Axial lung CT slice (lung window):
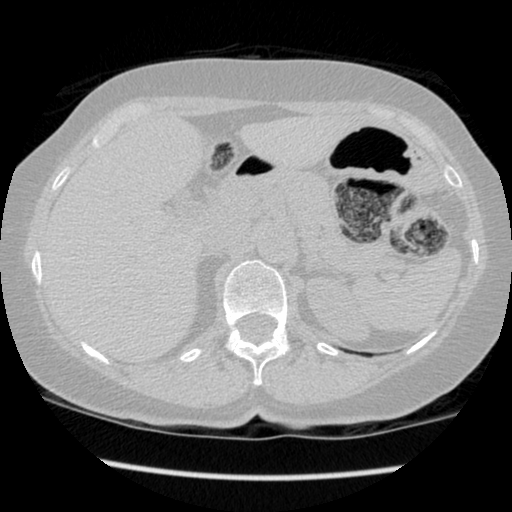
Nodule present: no